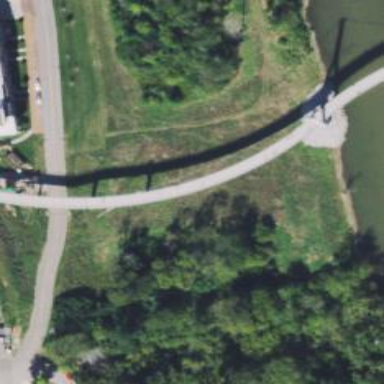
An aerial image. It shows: Footway crossing cable-stayed bridge.